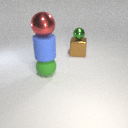
large blue rubber cylinder above large green rubber sphere